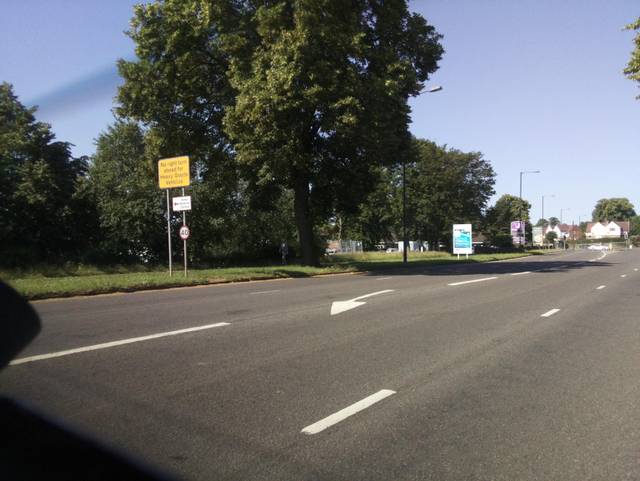
Region: United Kingdom
Coordinates: 52.898, -1.477